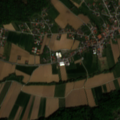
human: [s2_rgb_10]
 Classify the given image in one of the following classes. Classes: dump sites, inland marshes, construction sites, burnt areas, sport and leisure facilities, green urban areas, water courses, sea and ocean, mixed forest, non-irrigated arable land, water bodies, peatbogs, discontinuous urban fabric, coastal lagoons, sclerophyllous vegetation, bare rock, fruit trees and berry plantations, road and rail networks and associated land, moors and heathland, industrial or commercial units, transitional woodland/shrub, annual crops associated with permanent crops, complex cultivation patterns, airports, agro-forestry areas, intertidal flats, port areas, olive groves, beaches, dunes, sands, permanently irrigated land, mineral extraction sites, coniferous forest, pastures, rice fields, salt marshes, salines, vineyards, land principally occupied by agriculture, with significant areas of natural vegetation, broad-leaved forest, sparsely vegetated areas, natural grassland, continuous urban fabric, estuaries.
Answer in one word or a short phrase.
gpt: discontinuous urban fabric, non-irrigated arable land, complex cultivation patterns, broad-leaved forest